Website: walmart
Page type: payment
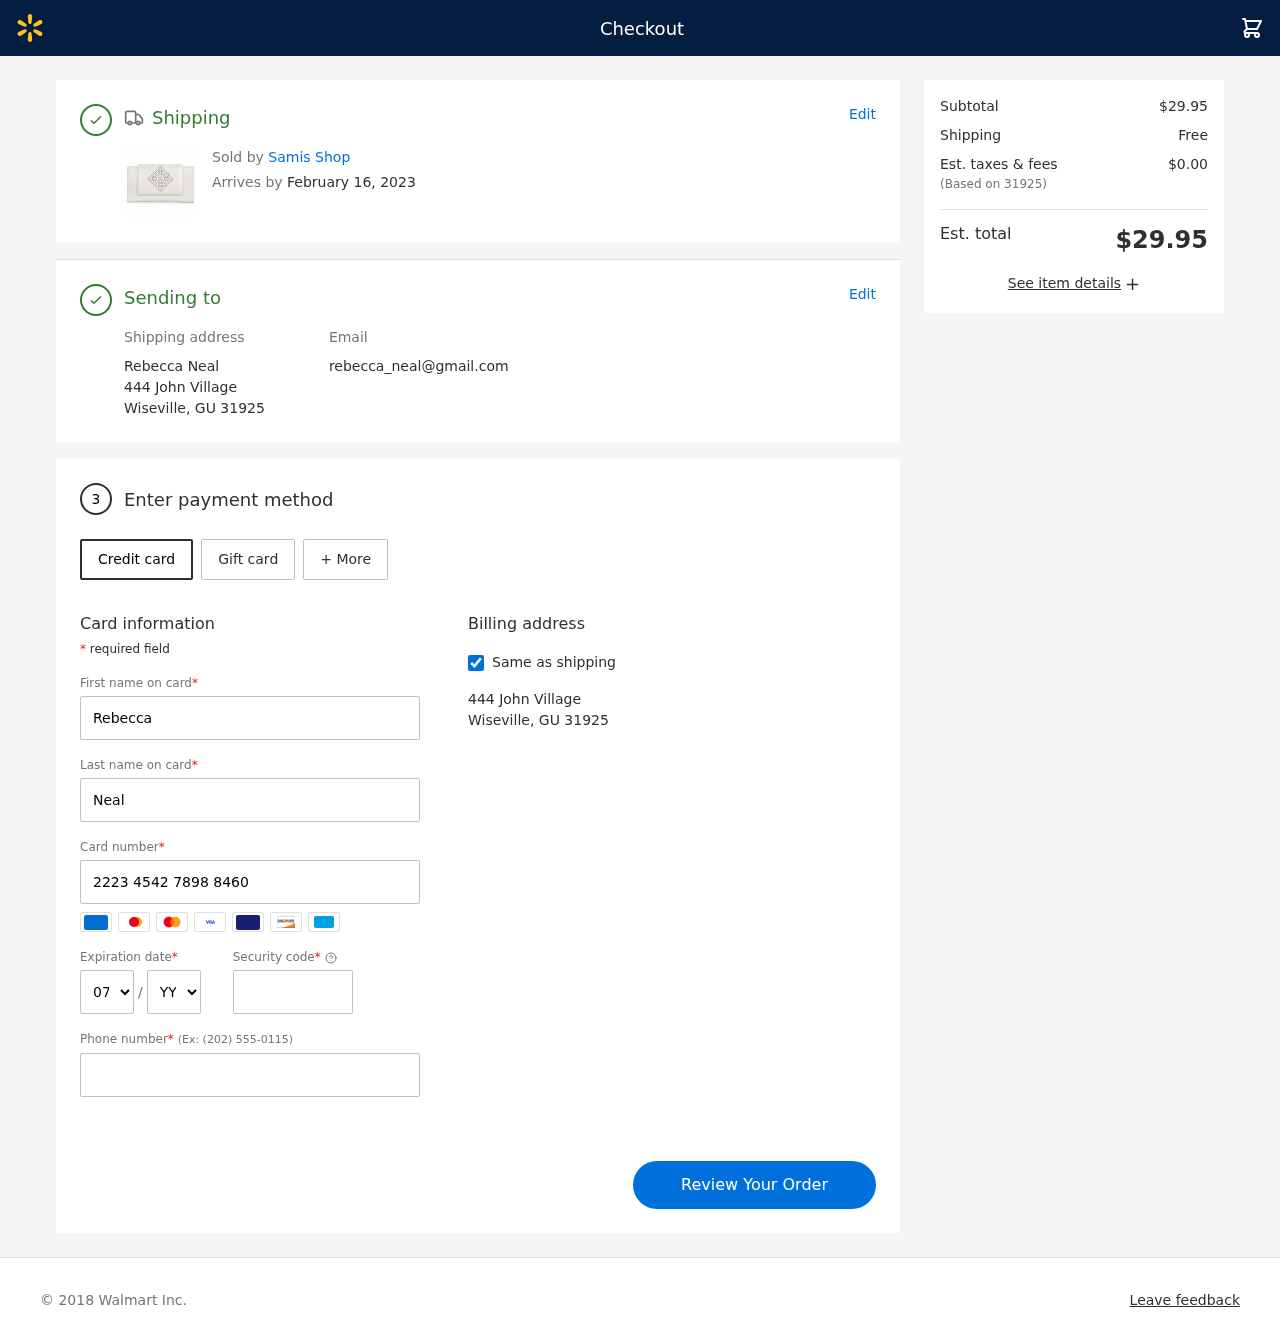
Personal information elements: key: PII_CARD_CVV
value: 163
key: PII_CARD_EXPIRY_MONTH
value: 07
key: PII_CARD_EXPIRY_YEAR
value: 27
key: PII_CARD_NUMBER
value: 2223 4542 7898 8460
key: PII_CITY_STATE_ZIP
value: Wiseville, GU 31925
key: PII_EMAIL
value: rebecca_neal@gmail.com
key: PII_FIRSTNAME
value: Rebecca
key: PII_FULLNAME
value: Rebecca Neal
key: PII_LASTNAME
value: Neal
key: PII_PHONE
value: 6368050046
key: PII_POSTCODE
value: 31925
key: PII_STREET
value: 444 John Village
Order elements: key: ORDER_DELIVERY_DATE
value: February 16, 2023
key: ORDER_SUBTOTAL
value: $29.95
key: ORDER_SHIPPING_COST
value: Free
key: ORDER_TAX
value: $0.00
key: ORDER_TOTAL
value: $29.95